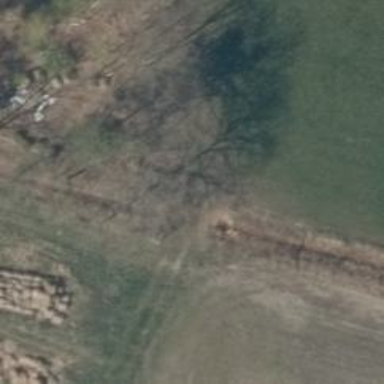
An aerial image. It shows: Grassy track with grade5 tracktype.